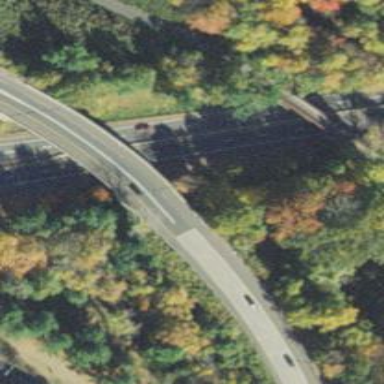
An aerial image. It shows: Motorway junction.